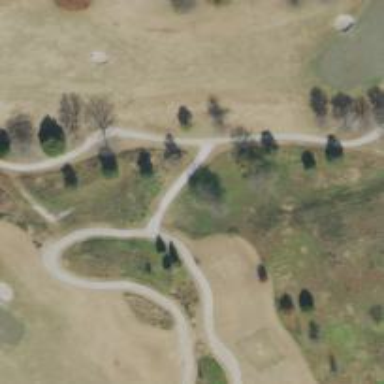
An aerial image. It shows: Path for golf carts.